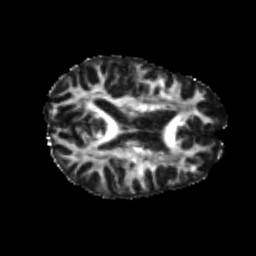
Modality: FA
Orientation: axial
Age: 22
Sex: male
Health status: healthy
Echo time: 0.074 s